【题型】解答题　【知识点】解析几何　【难度】easy
已知 $F_1$、$F_2$ 为椭圆 $C: \frac{x^2}{a^2} + \frac{y^2}{b^2} = 1\ (a > b > 0)$ 的左右焦点，焦距为 $2c$，过点 $F_1$ 的直线交椭圆于 $P$、$Q$ 两点，$|PF_2| = 2c$，$|PF_1| = \frac{4}{3}|QF_1|$。
\vspace{0.5em}
\noindent (1) 椭圆经过点 $(5,0)$，$(0,4)$，求椭圆方程；
\vspace{0.5em}
\noindent (2) 求 $|PF_1|$，$|QF_2|$ 的长度（用 $a$，$c$ 表示）；
\vspace{0.5em}
\noindent (3) 求该椭圆的离心率。
【解答】
\noindent 【详解】（1）解：由椭圆 \( C: \frac{x^2}{a^2} + \frac{y^2}{b^2} = 1\ (a > b > 0) \)，\\
当椭圆经过 \((5,0)\)，\((0,4)\) 时，可得 \( a = 5 \)，\( b = 4 \)，所以椭圆的方程为 \( \frac{x^2}{25} + \frac{y^2}{16} = 1 \)。
\vspace{0.5em}
\noindent （2）解：因为椭圆 \( C: \frac{x^2}{a^2} + \frac{y^2}{b^2} = 1\ (a > b > 0) \)，且 \( |PF_2| = 2c \)，\( |PF_1| = \frac{4}{3}|QF_1| \)，\\
由椭圆的定义，可得 \( |PF_1| + |PF_2| = 2a \)，所以 \( |PF_1| = 2a - |PF_2| = 2a - 2c \)，\\
且 \( |QF_1| = \frac{3}{4}|PF_1| = \frac{3(a - c)}{2} \)。
\vspace{0.5em}
\noindent （3）解：由 \( |PF_2| = 2c \)，\( |PF_1| = 2a - 2c \) 且 \( |QF_1| = \frac{3(a - c)}{2} \)，\\
可得 \( |QF_2| = 2a - |QF_1| = \frac{a + 3c}{2} \)，
\vspace{0.5em}
\noindent 在等腰 \( \triangle PF_1F_2 \) 中，可得 \( \cos \angle PF_1F_2 = \frac{\frac{1}{2}|PF_1|}{|F_1F_2|} = \frac{a - c}{2c} \)，
\vspace{0.5em}
\noindent 在 \( \triangle QF_1F_2 \) 中，由余弦定理可得：
\[
\cos \angle QF_1F_2 = \frac{4c^2 + \frac{9}{4}(a - c)^2 - \frac{(a + 3c)^2}{4}}{2 \times 2c \times \frac{3}{2}(a - c)} = \frac{2c^2 - 3ac + a^2}{3ac - 3c^2},
\]
\vspace{0.5em}
\noindent 因为 \( \cos \angle PF_1F_2 + \cos \angle QF_1F_2 = 0 \)，可得 \( \frac{a - c}{2c} + \frac{2c^2 - 3ac + a^2}{3ac - 3c^2} = 0 \)，\\
整理得 \( 7c^2 - 9ac + 2a^2 = 0 \)，即 \( 7e^2 - 12e + 5 = 0 \)，解得 \( e = 1 \) 或 \( e = \frac{5}{7} \)，\\
又因为 \( 0 < e < 1 \)，所以 \( e = \frac{5}{7} \)，即椭圆的离心率为 \( \frac{5}{7} \)。

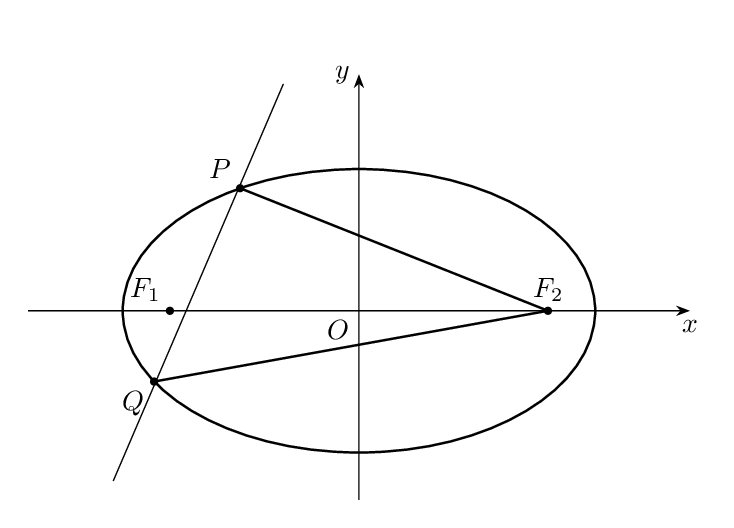